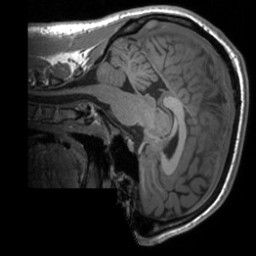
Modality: T1w
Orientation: sagittal
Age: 23
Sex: male
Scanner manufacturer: siemens
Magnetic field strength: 3 T
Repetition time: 1.9 s
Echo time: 0.00226 s